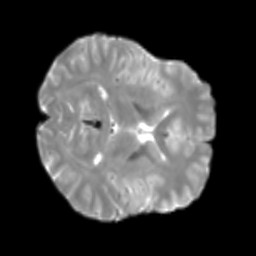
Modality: T2w
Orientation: axial
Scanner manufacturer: siemens
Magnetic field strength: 3 T
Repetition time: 4 s
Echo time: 0.0594 s